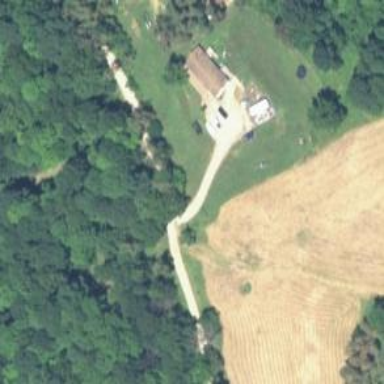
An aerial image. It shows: Driveway leading to service road.